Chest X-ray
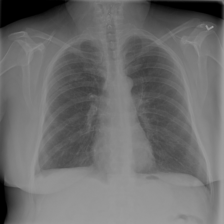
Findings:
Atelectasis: negative
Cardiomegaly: negative
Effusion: negative
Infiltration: negative
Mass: negative
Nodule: negative
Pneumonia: negative
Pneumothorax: negative
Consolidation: negative
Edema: negative
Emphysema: negative
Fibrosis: negative
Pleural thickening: positive
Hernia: negative